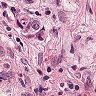
Metastatic tissue present: yes